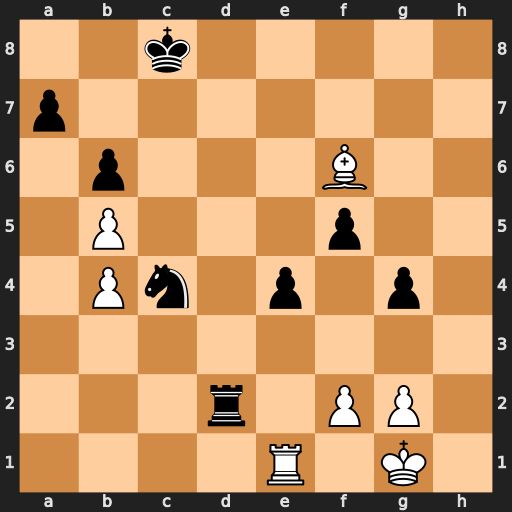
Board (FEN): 2k5/p7/1p3B2/1P3p2/1Pn1p1p1/8/3r1PP1/4R1K1
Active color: w
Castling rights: -
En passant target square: -
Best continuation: Rc1 Kd7 Rxc4